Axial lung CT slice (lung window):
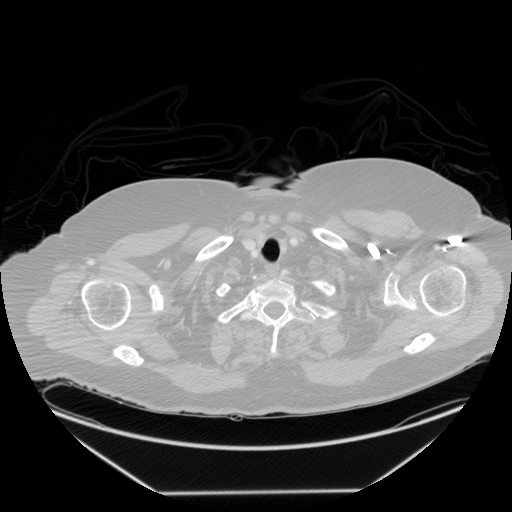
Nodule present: no